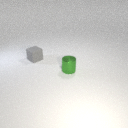
small green metal cylinder to the right of small gray rubber cube